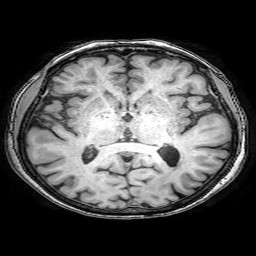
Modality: T1w
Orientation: coronal
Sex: female
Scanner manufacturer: philips
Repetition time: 0.008197 s
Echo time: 0.00378 s